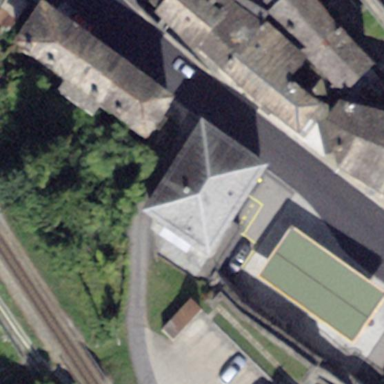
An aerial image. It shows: Building with hipped roof shape.